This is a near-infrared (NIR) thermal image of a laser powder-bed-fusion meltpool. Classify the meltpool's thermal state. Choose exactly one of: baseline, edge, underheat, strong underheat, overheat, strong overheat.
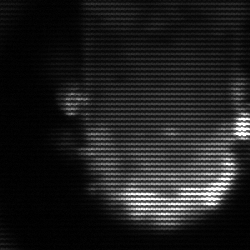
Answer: baseline